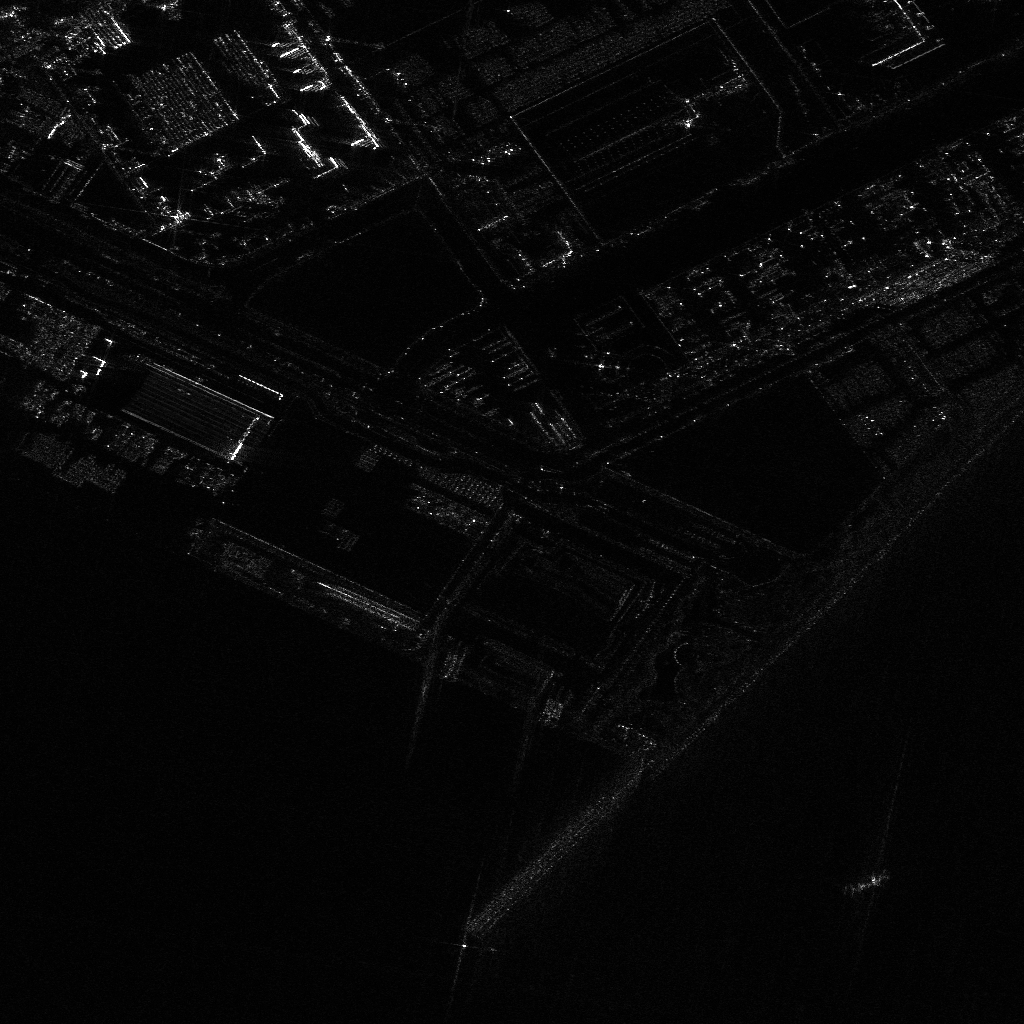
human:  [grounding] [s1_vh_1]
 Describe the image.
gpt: In the satellite image, there is  <ref>1 medium container </ref> <box>[[84, 82, 86, 88, 55]]</box> located at bottom right.